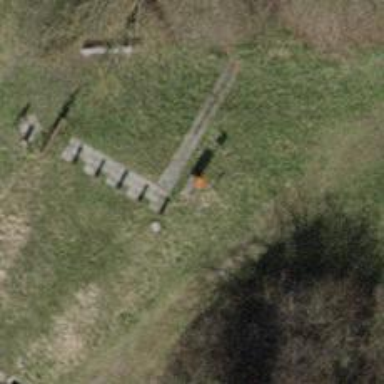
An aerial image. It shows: Pipeline marker.